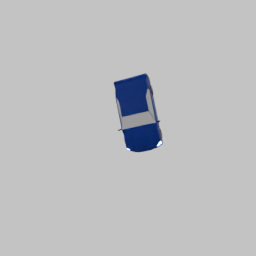
Label: mechanical